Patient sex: M
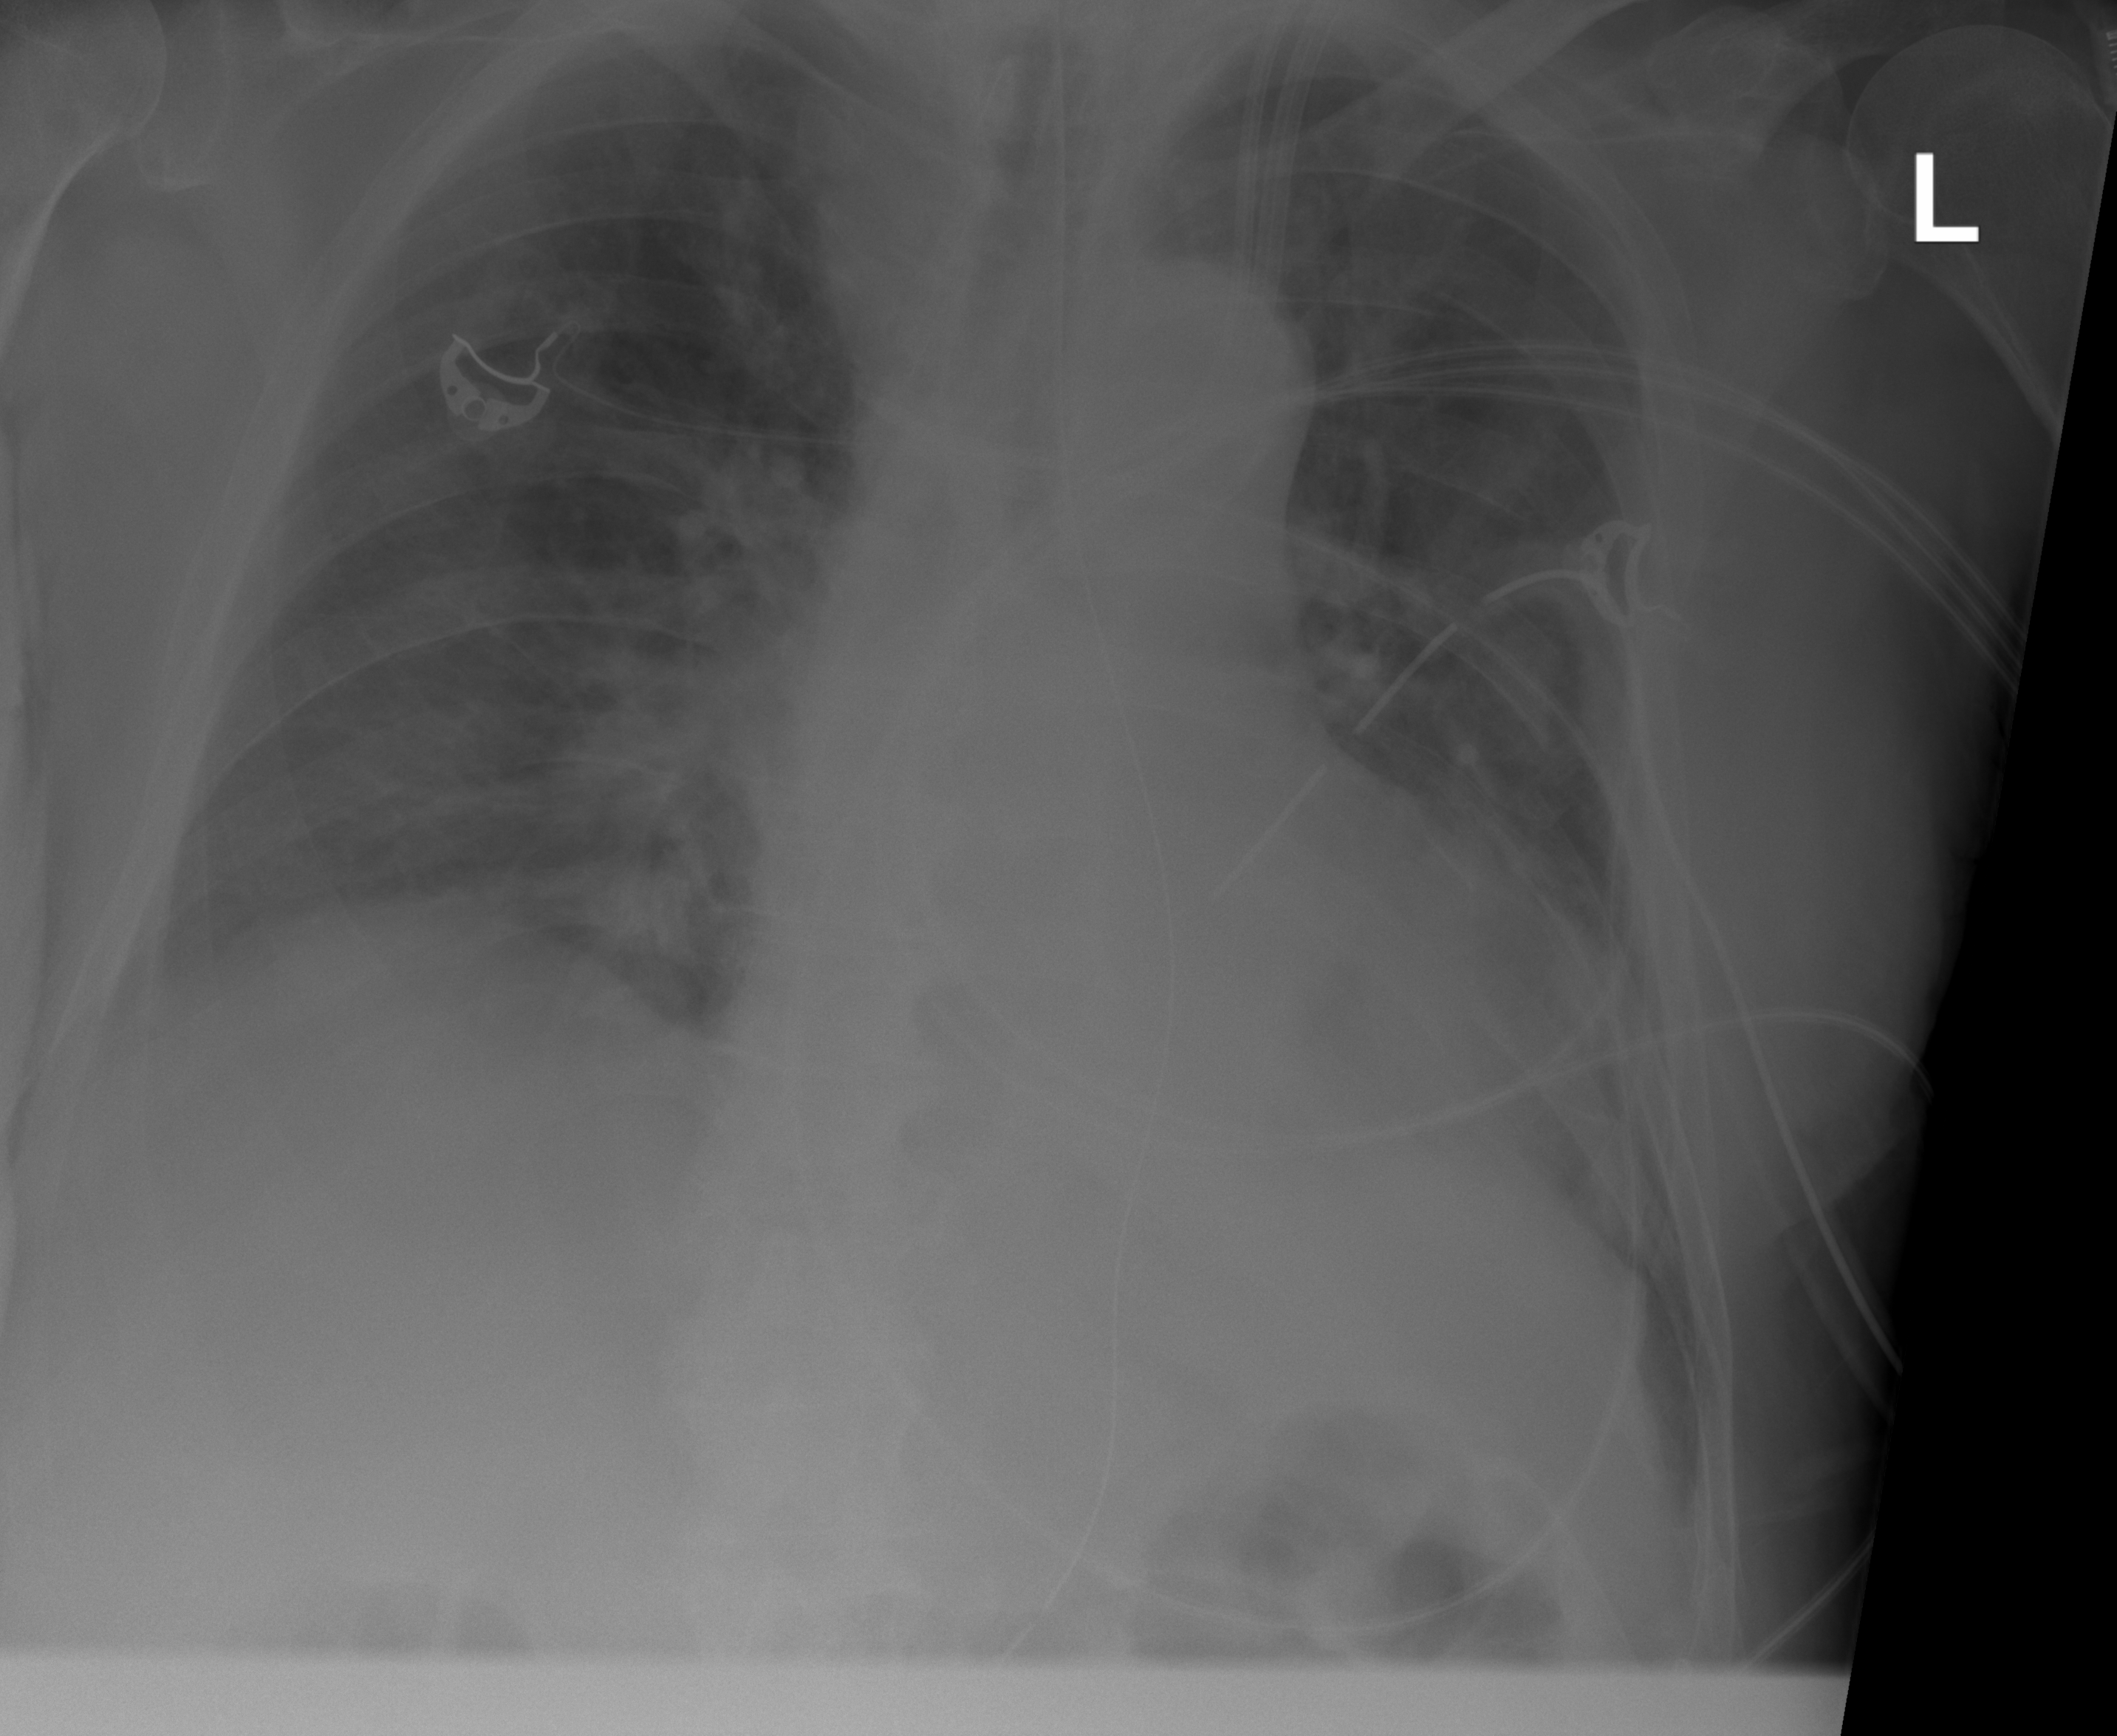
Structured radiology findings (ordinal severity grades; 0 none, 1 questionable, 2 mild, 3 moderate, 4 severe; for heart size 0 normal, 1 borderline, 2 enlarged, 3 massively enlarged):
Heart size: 2
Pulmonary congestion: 0
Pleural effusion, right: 2
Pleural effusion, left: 3
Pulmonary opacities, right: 2
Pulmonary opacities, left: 2
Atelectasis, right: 2
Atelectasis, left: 3